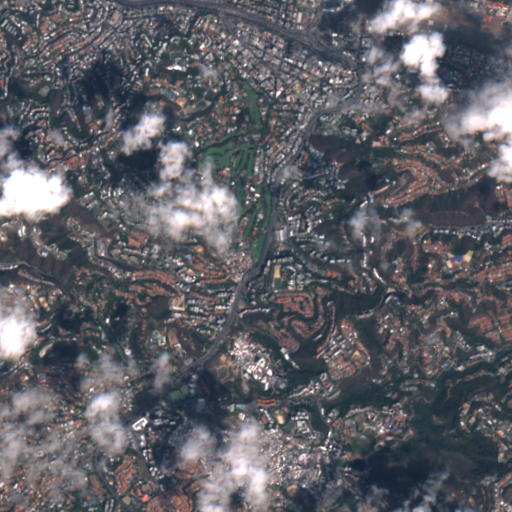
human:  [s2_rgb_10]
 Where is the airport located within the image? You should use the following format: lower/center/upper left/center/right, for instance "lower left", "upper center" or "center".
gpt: The airport is located in the upper right of the image.
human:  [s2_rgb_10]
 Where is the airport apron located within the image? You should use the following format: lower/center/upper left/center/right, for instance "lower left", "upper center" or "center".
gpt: The airport apron is located in the upper right of the image.
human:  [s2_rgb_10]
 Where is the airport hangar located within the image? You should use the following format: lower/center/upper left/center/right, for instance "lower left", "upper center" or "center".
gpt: The airport hangar is located in the upper right of the image.
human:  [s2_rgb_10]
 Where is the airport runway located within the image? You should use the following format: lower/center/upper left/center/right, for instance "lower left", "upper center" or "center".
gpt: The airport runway is located in the upper right of the image.
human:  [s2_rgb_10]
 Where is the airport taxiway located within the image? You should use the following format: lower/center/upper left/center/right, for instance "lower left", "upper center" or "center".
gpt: The airport taxiway is located in the upper right of the image.
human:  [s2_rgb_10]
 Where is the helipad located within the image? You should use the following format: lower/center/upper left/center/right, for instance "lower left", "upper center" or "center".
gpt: The helipad is located in the upper right of the image.
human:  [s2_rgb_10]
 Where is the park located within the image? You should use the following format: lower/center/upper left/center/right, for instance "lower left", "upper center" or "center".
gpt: There is no park in the image.